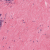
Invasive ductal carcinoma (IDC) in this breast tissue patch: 0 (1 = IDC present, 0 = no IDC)